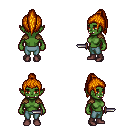
a pixel art fantasy rpg character, female body template, orc, green skin, leather shoulder armor, teal pants, dark blonde long topknot hairstyle, maroon shoes, dagger, four views (front, back, left, right), 2x2 character sprite sheet, small pixel art, hard edges, no anti-aliasing